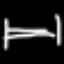
Label: bed